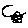
Label: flower